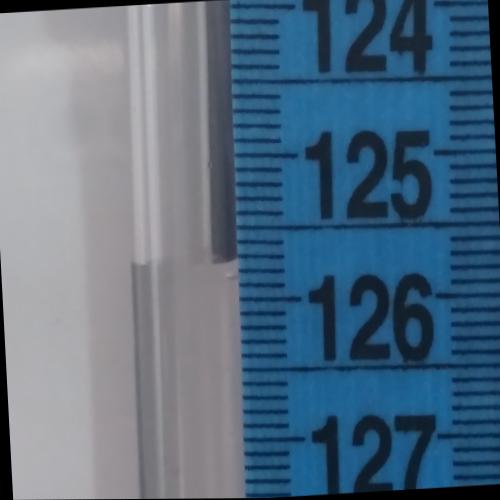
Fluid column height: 125.7 cm